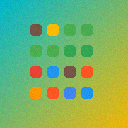
Screen state: on